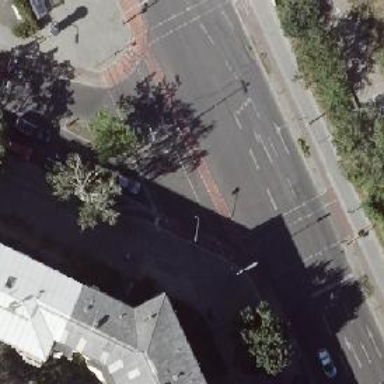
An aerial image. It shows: Road crossing with traffic signals.